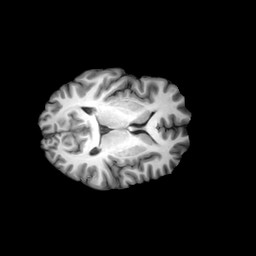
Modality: T1w
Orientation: axial
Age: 44
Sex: female
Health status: healthy